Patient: sex M, age 68
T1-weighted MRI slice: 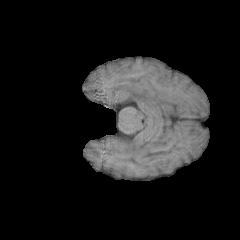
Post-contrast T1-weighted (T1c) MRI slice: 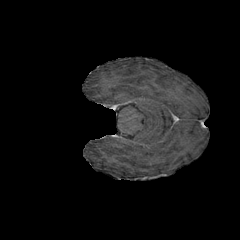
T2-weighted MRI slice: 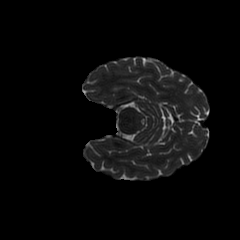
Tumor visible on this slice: no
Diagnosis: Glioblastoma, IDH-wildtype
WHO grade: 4